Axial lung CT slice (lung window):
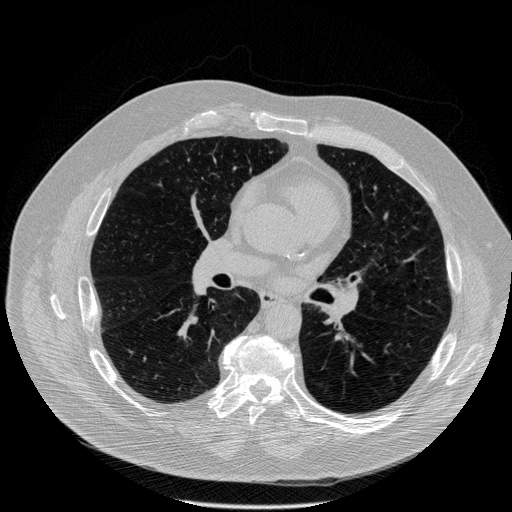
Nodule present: no